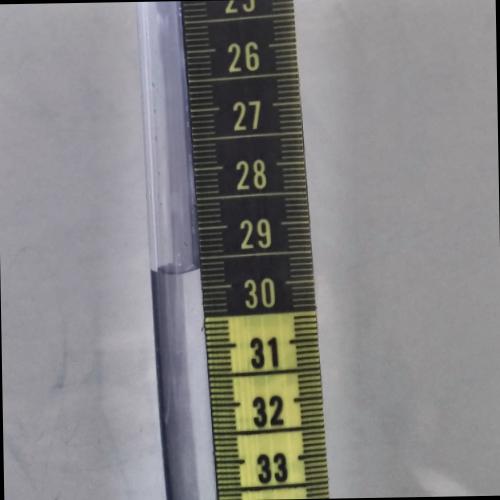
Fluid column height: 29.7 cm